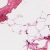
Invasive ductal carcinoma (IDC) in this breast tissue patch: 0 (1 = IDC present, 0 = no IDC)